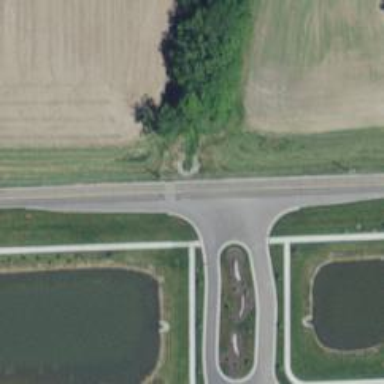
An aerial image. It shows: Unmarked crossing on the road.